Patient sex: M
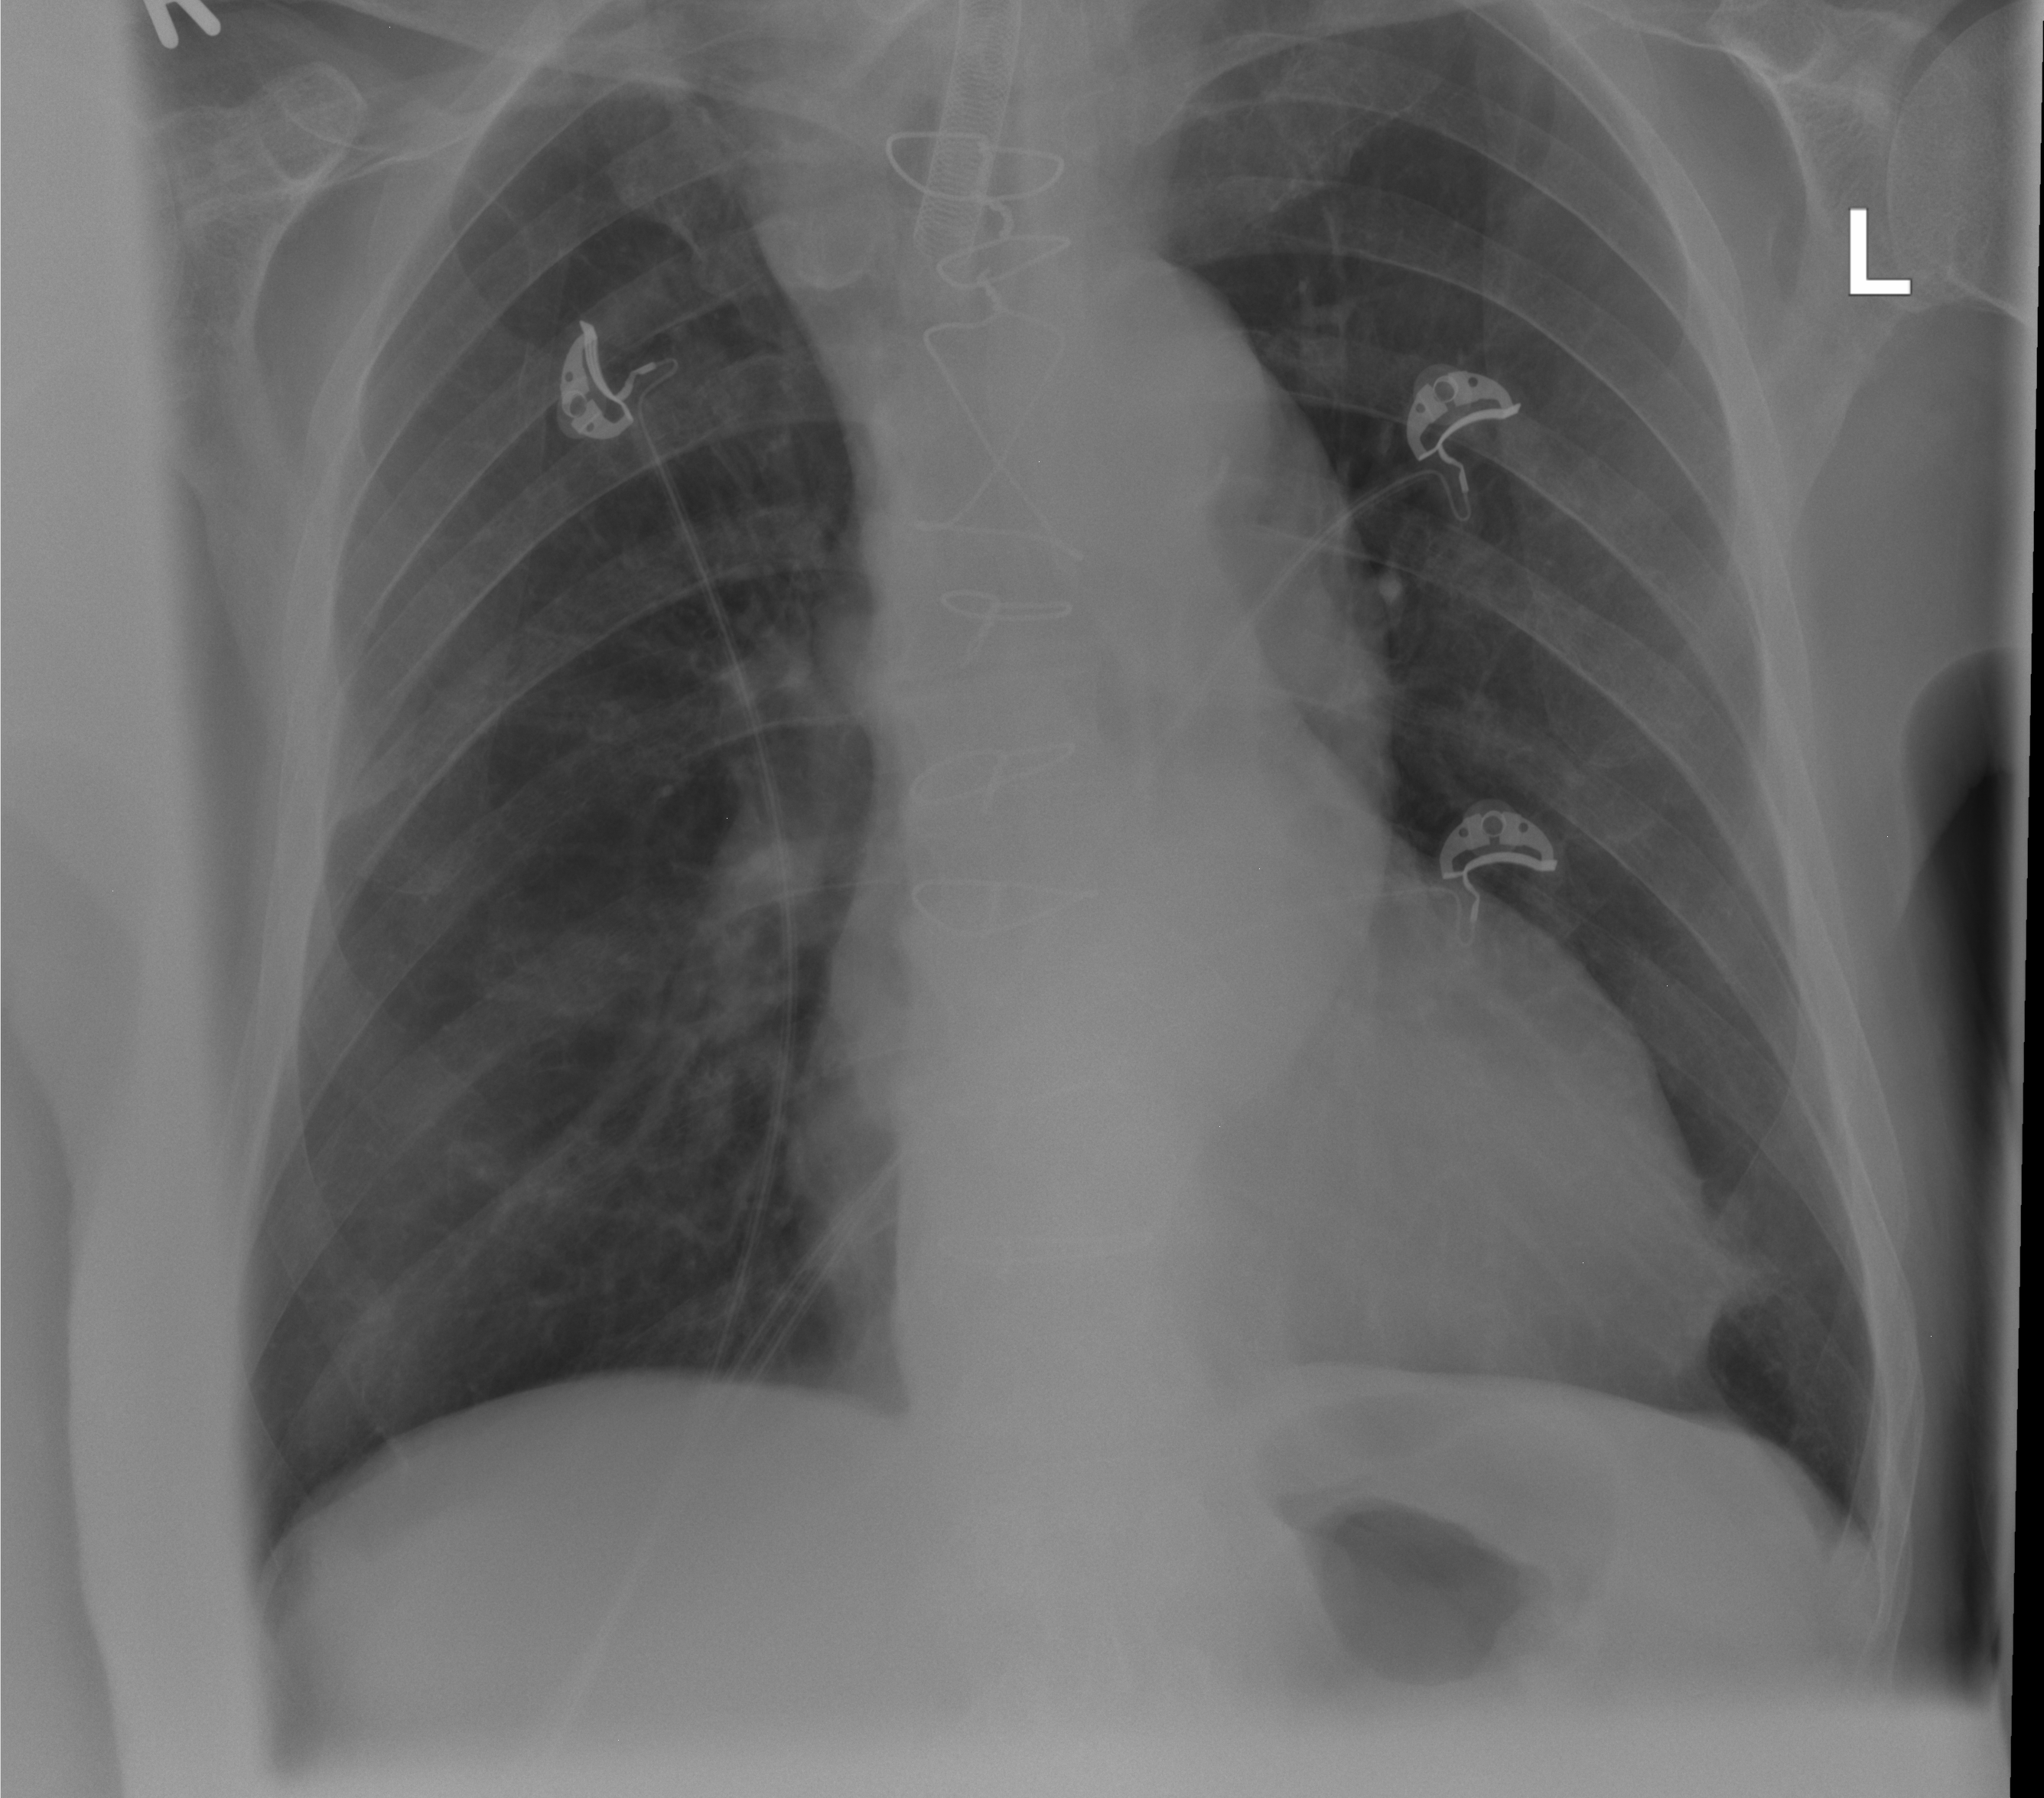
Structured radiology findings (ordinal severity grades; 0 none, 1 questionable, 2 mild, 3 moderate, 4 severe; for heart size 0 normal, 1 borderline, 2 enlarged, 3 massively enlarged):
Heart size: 1
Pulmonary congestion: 0
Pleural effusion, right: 0
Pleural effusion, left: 0
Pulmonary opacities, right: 0
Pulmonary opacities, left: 0
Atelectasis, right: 0
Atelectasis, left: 2